Question: I can't run any tess in VS2010. Even tests that have run before. I remember setting some services to manual start a few weeks ago, but can't remember what!
Edit: Even after uninstalling and reinstalling Studio2010 (and taking off the Novell Netware Client which I though may be an issue) it still doesn't work.

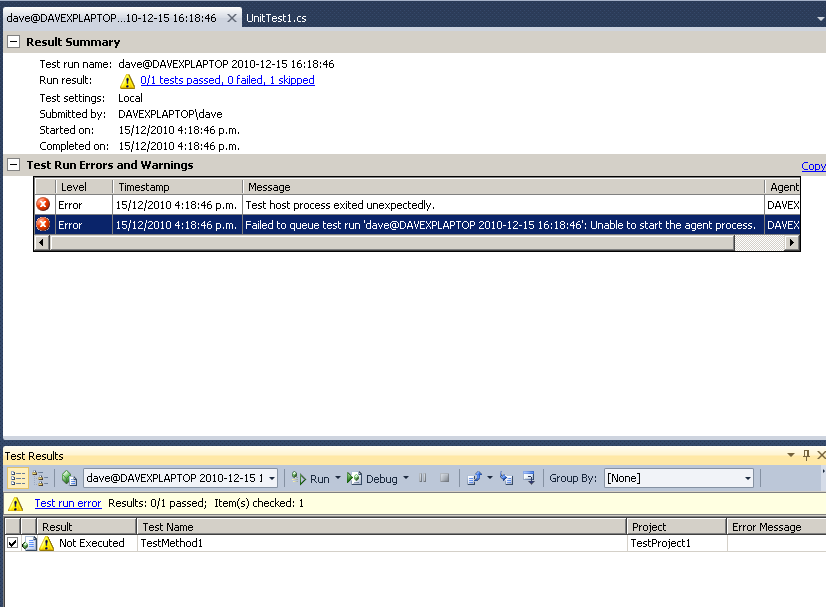
Answer: Got it! Avira Antivirus (even when 'disabled') seemed to be the culprit. Uninstall of the Antivirus made everything work again.